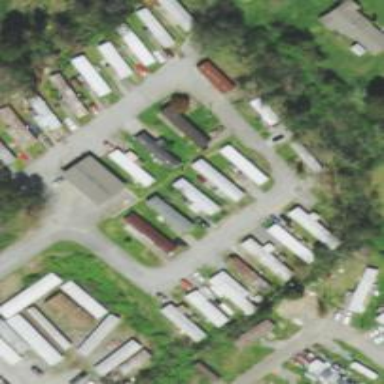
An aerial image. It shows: Residential area designated as trailer park.